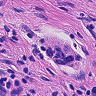
Metastatic tissue present: yes